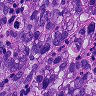
Metastatic tissue present: yes